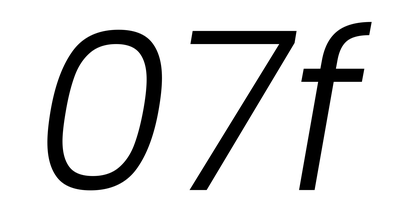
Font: Poppins-LightItalic